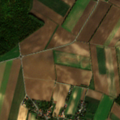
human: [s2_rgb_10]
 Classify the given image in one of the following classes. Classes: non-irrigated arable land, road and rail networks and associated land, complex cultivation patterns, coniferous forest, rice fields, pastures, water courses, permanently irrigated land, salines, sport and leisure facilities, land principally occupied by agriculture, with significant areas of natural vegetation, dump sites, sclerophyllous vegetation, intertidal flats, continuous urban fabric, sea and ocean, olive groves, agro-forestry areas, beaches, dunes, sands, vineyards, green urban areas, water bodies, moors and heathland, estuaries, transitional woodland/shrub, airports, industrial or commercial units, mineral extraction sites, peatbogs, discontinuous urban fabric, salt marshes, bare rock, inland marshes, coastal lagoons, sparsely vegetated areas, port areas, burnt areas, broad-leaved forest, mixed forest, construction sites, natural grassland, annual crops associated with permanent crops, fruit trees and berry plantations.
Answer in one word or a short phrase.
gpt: discontinuous urban fabric, non-irrigated arable land, broad-leaved forest